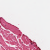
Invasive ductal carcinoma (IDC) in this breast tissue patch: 0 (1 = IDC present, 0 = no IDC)